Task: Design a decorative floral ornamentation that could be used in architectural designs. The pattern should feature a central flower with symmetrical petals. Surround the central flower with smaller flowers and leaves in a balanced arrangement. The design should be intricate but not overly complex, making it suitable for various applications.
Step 287:
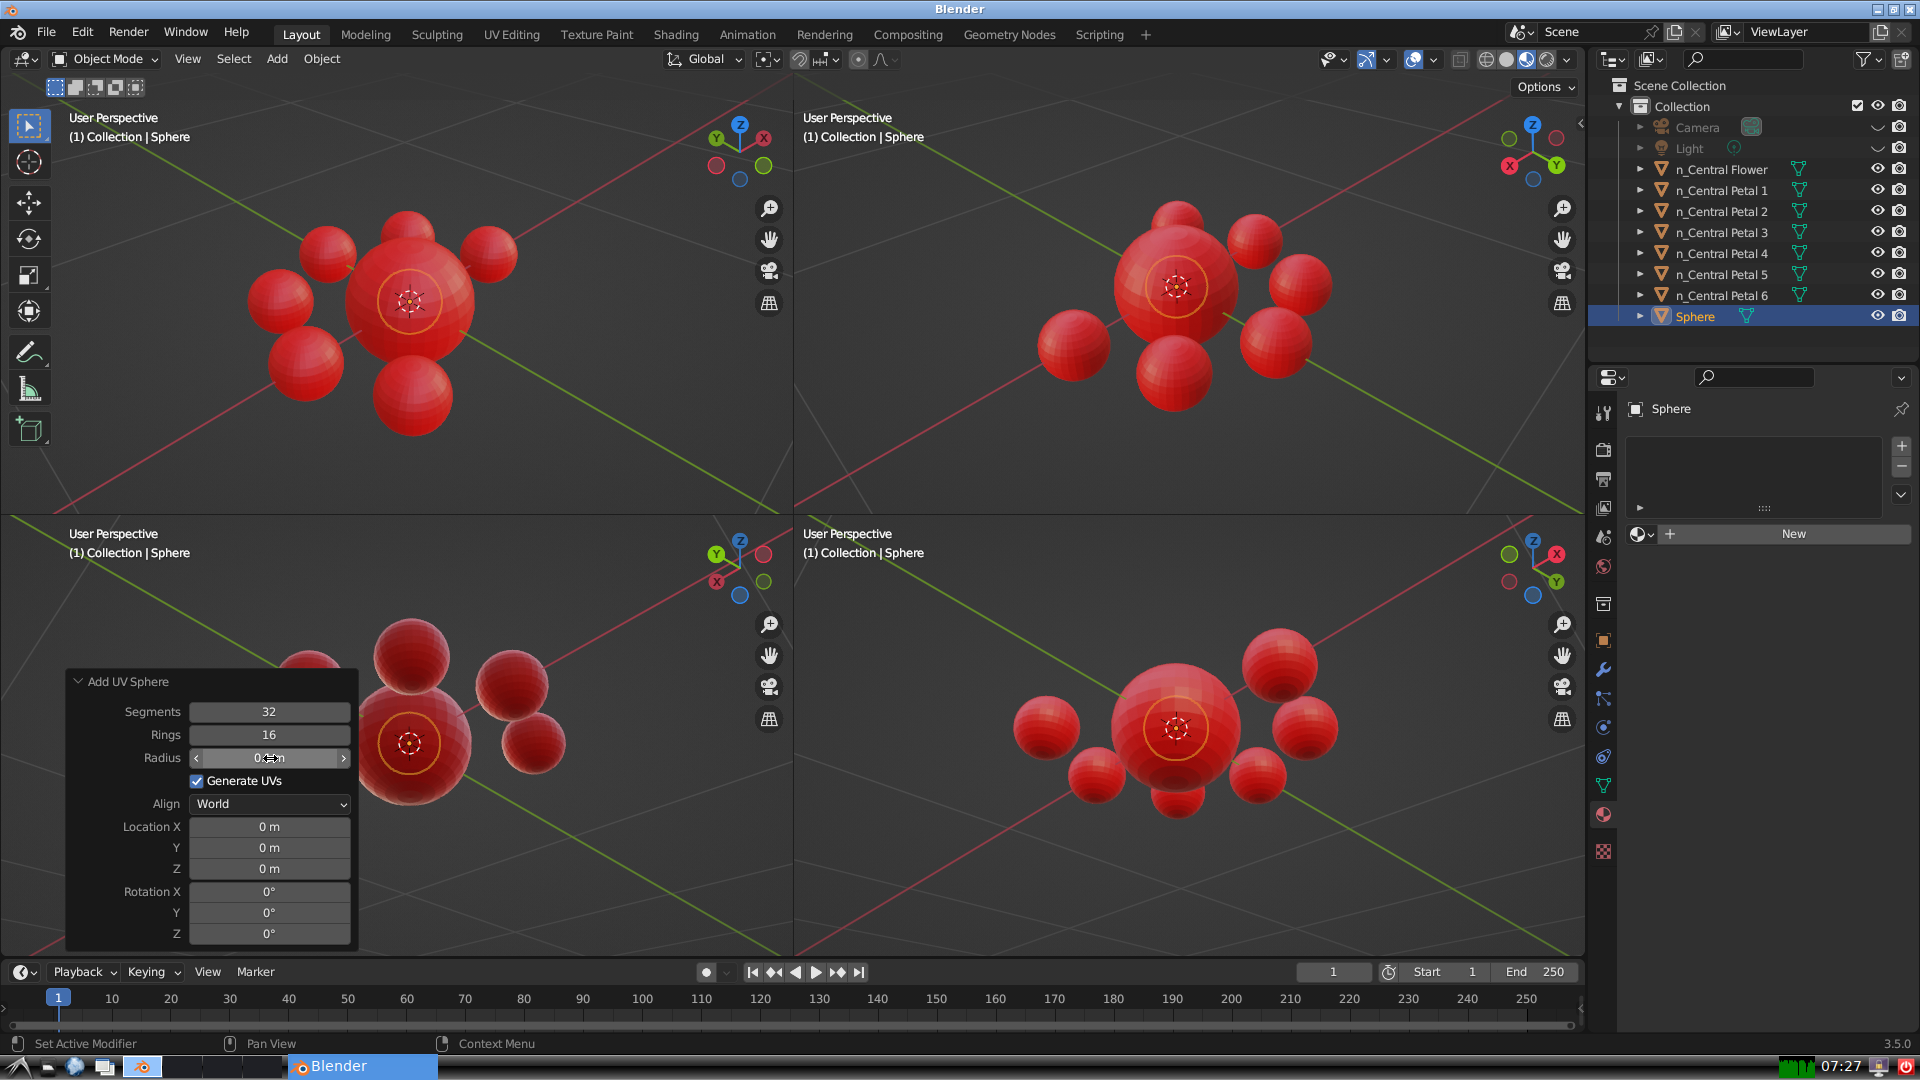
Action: click: no